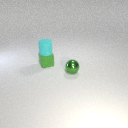
small green metal sphere in front of small green rubber cube